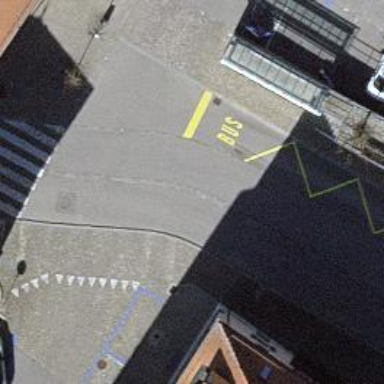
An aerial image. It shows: Public transport stop position.